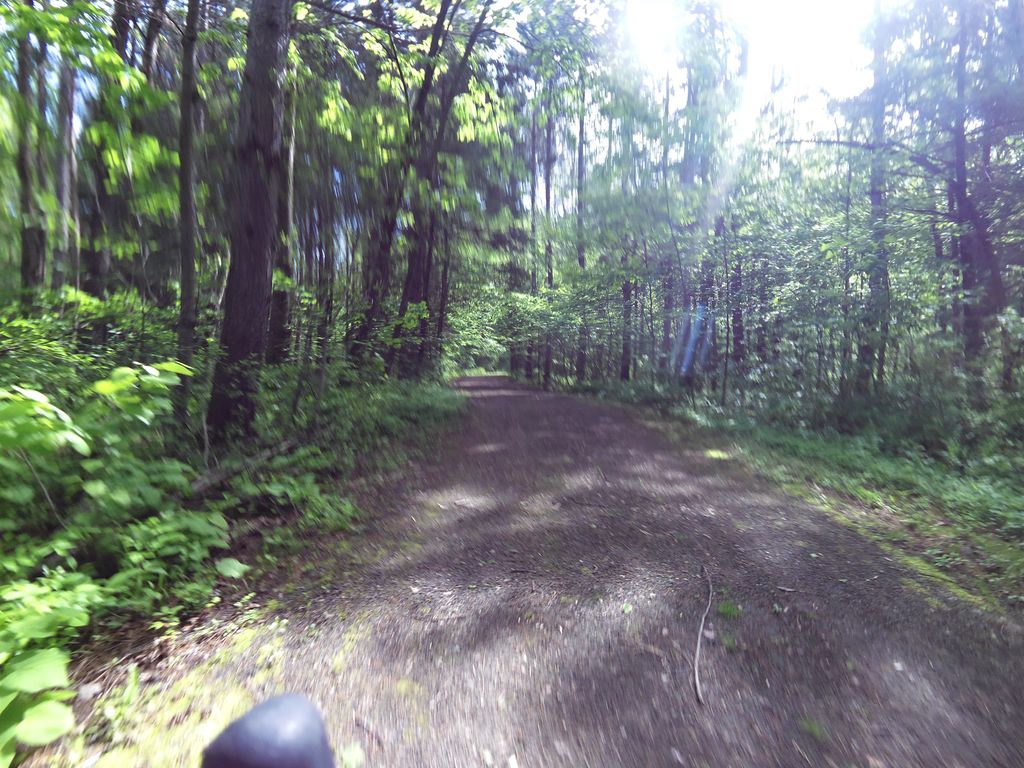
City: ottawa-gatineau